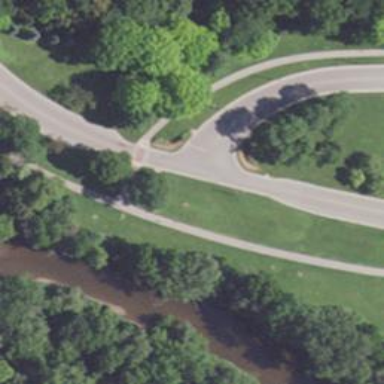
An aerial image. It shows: Asphalt footway with uncontrolled crossing. The path has crossing section.